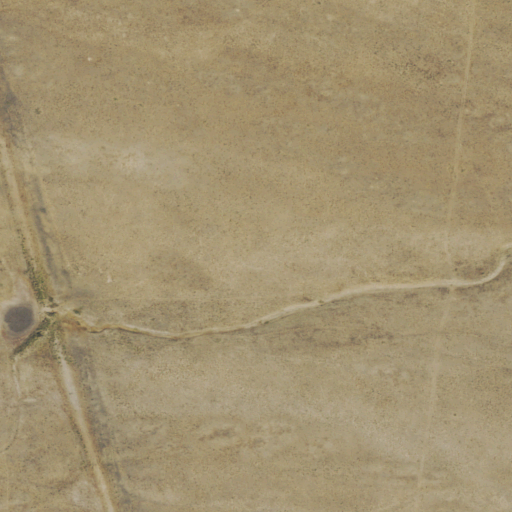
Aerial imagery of valley in Colorado named Wild Bill Gulch containing grassland, shrub, and open development